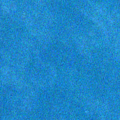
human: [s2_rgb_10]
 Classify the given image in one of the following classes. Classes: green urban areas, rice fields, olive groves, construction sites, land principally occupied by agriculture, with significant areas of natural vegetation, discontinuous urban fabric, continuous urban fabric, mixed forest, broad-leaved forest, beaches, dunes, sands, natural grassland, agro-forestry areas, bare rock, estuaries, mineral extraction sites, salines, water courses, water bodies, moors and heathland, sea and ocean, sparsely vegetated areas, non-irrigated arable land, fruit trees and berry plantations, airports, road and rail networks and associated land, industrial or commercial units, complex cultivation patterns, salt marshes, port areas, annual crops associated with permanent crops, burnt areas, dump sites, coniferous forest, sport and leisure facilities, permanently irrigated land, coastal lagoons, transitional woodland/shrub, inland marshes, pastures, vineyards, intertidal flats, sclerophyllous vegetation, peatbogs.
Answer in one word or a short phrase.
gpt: sea and ocean